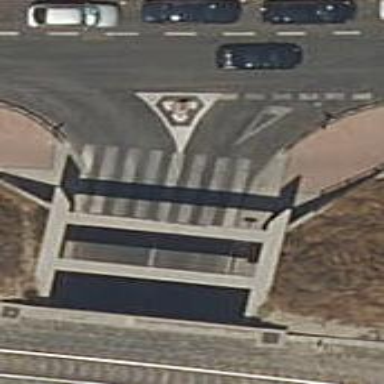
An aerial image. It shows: Uncontrolled crossing on the road.